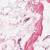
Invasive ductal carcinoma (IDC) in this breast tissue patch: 0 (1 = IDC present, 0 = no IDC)